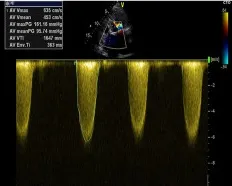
Preoperative information of the patient. (C) M-mode echocardiography: accelerated systolic forward flow through aortic valve, increased maximum and average aortic transvalvular pressure difference.
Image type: radiology (ultrasound)